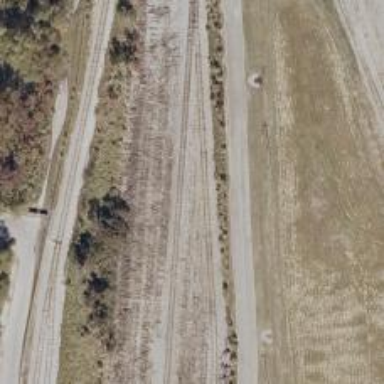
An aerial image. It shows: Abandoned spur railway.